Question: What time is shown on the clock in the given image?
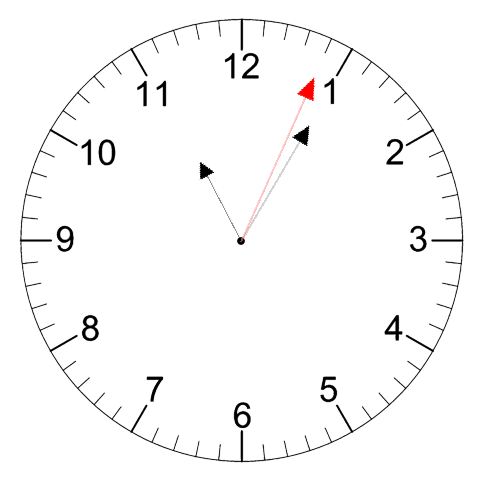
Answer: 11:05:04